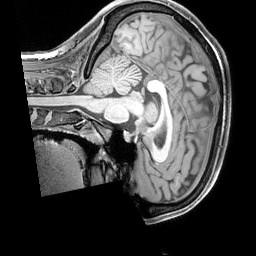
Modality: T1w
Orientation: sagittal
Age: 22
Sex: female
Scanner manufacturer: siemens
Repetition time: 2.3 s
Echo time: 0.00226 s